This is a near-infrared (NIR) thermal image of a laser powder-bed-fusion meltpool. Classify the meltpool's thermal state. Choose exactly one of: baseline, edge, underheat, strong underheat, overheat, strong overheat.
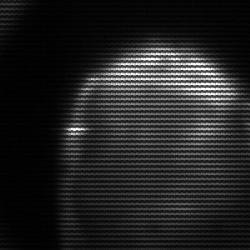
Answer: edge